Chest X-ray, PA view. Patient: 58 years old, sex F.
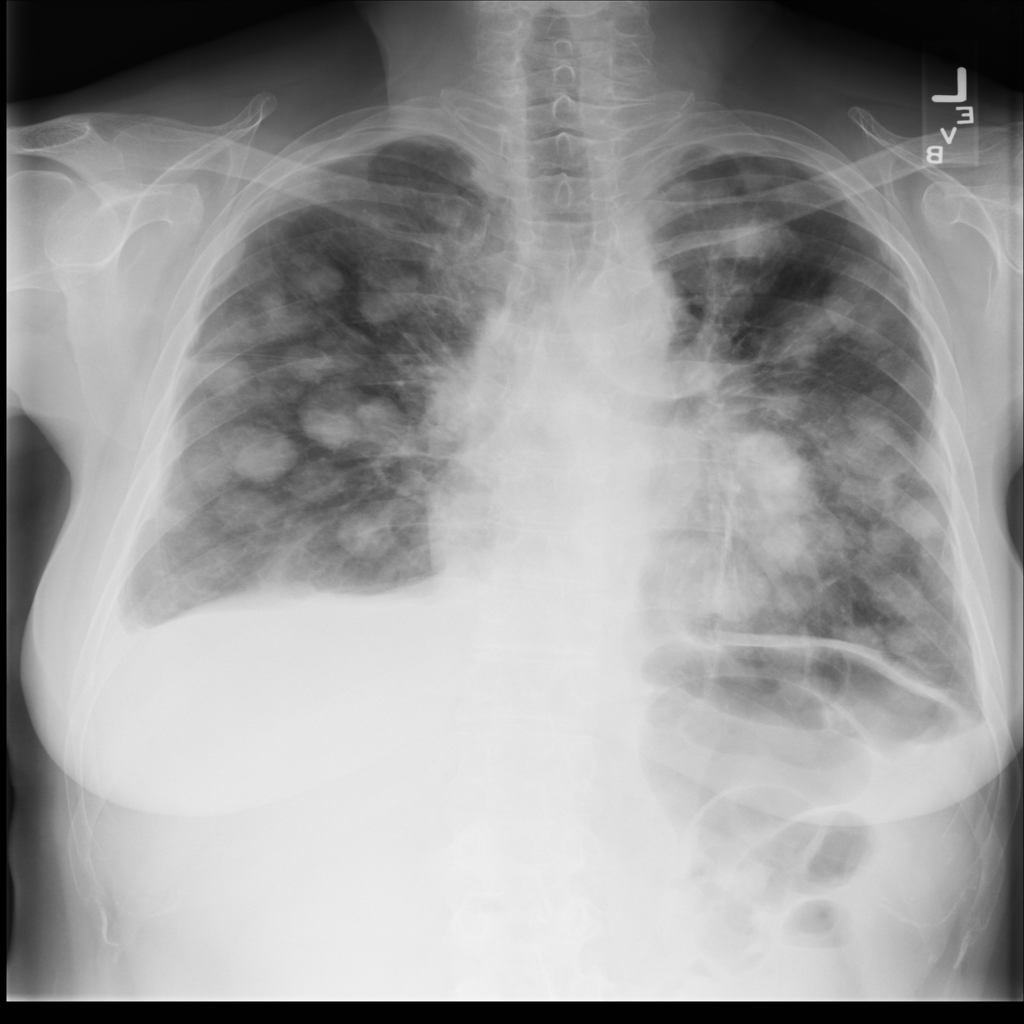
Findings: Effusion, Fibrosis, Infiltration, Nodule